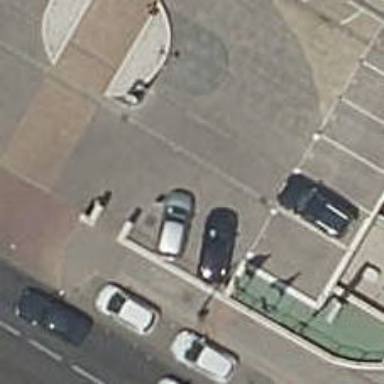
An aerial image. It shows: Charging station.